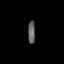
Tissue: prostate
Cell type: Fibroblasts
Senescence score: 0.797
Nuclear area (px): 156
Mean DAPI intensity: 98.84